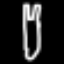
Label: fork